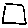
Label: square